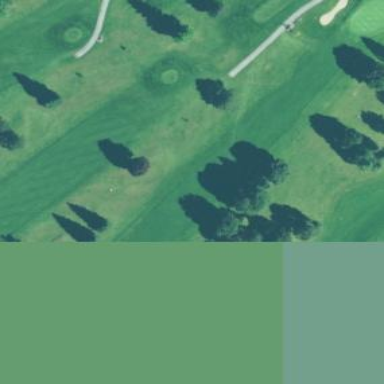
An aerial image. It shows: Golf fairway surrounded by grass.